Question: We're having trouble with 'float:left' behavior with what appear to be simple '<div>'s on Firefox 9 Here's <URL>:

The link to the currently misbehaving webpage is <URL>. If the user zooms in or out it corrects itself but on first page load it displays this weirdness, and I am stumped. Any ideas?
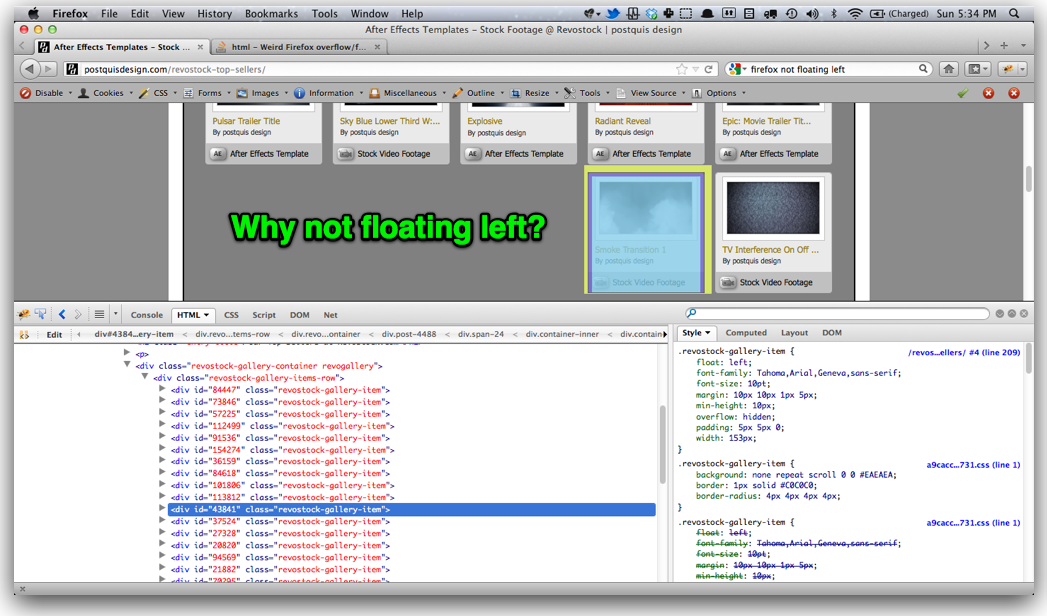
Answer: What's happening is presumably that some of the floats in the line above are taller than you think. A left float will be up as high as it can and float left as far as it can, so if that third float in the first line in your testcase is taller than the fourth and fifth one (even by fractions of a pixel!) you would get the observed behavior.